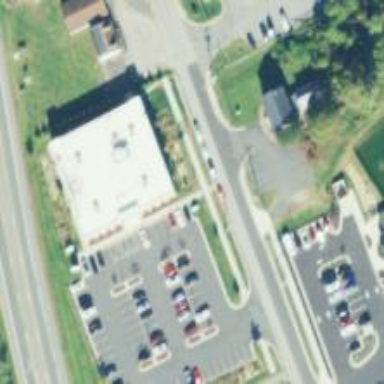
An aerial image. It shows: Healthcare clinic is depicted in the image.